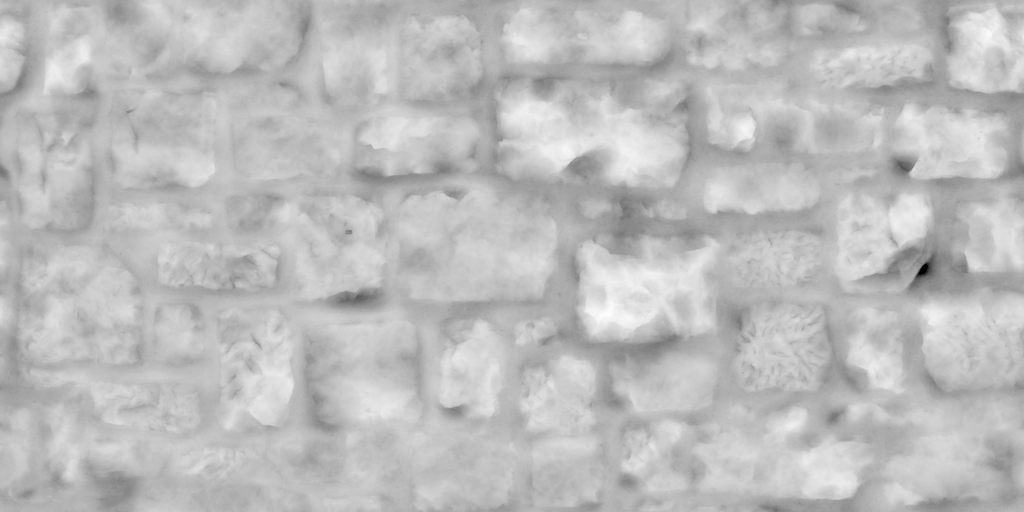
Texture map type: Displacement